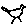
Label: bird